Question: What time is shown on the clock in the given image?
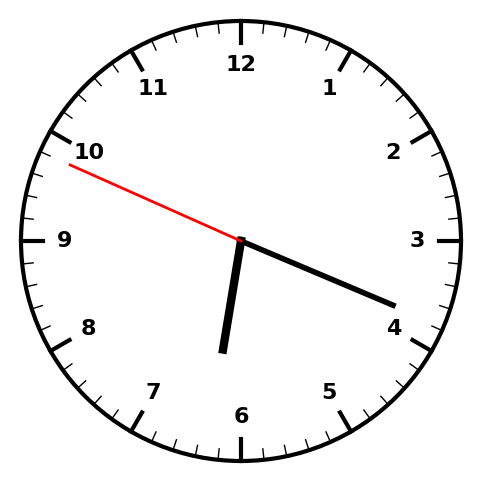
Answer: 06:18:49